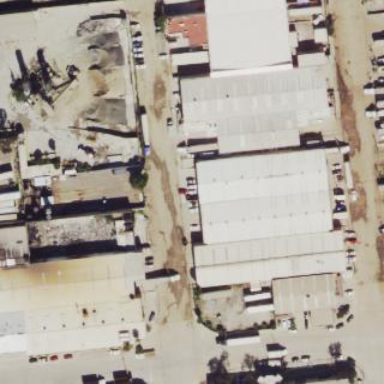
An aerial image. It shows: Industrial building.